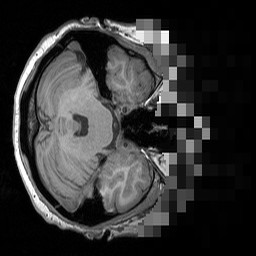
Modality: T1w
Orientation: axial
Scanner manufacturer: siemens
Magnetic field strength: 3 T
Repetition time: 1.5 s
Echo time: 0.00291 s